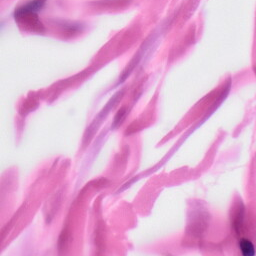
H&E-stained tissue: Skin